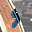
Label: 9